Question: I am trying to load .mm file on my iPhone project but i'v got some errors !!! I don't know how can i solve them ! these errors runs fine on the another .mm file !

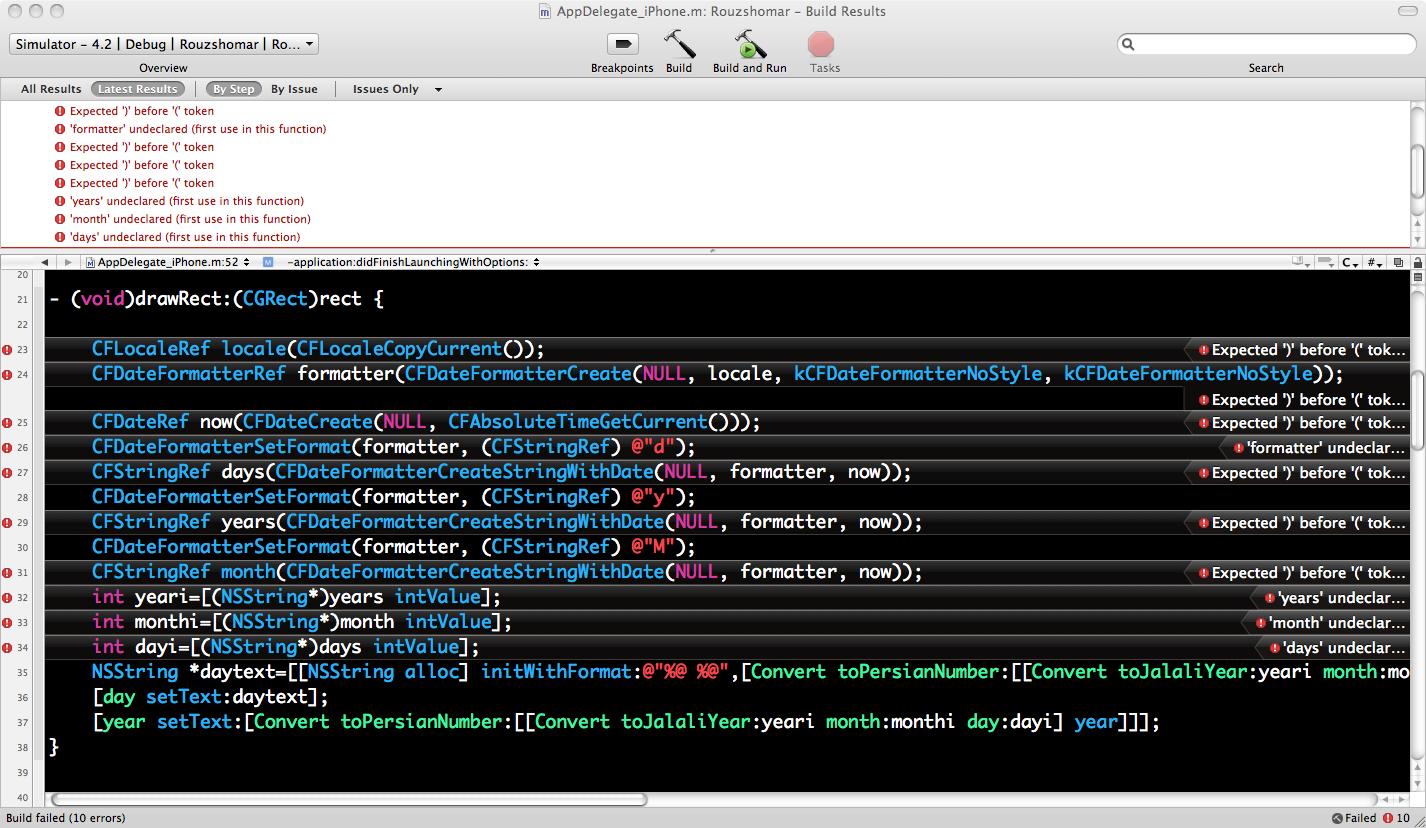
Answer: That file looks fine. I'd guess the error is in the .h - probably a missing ';'